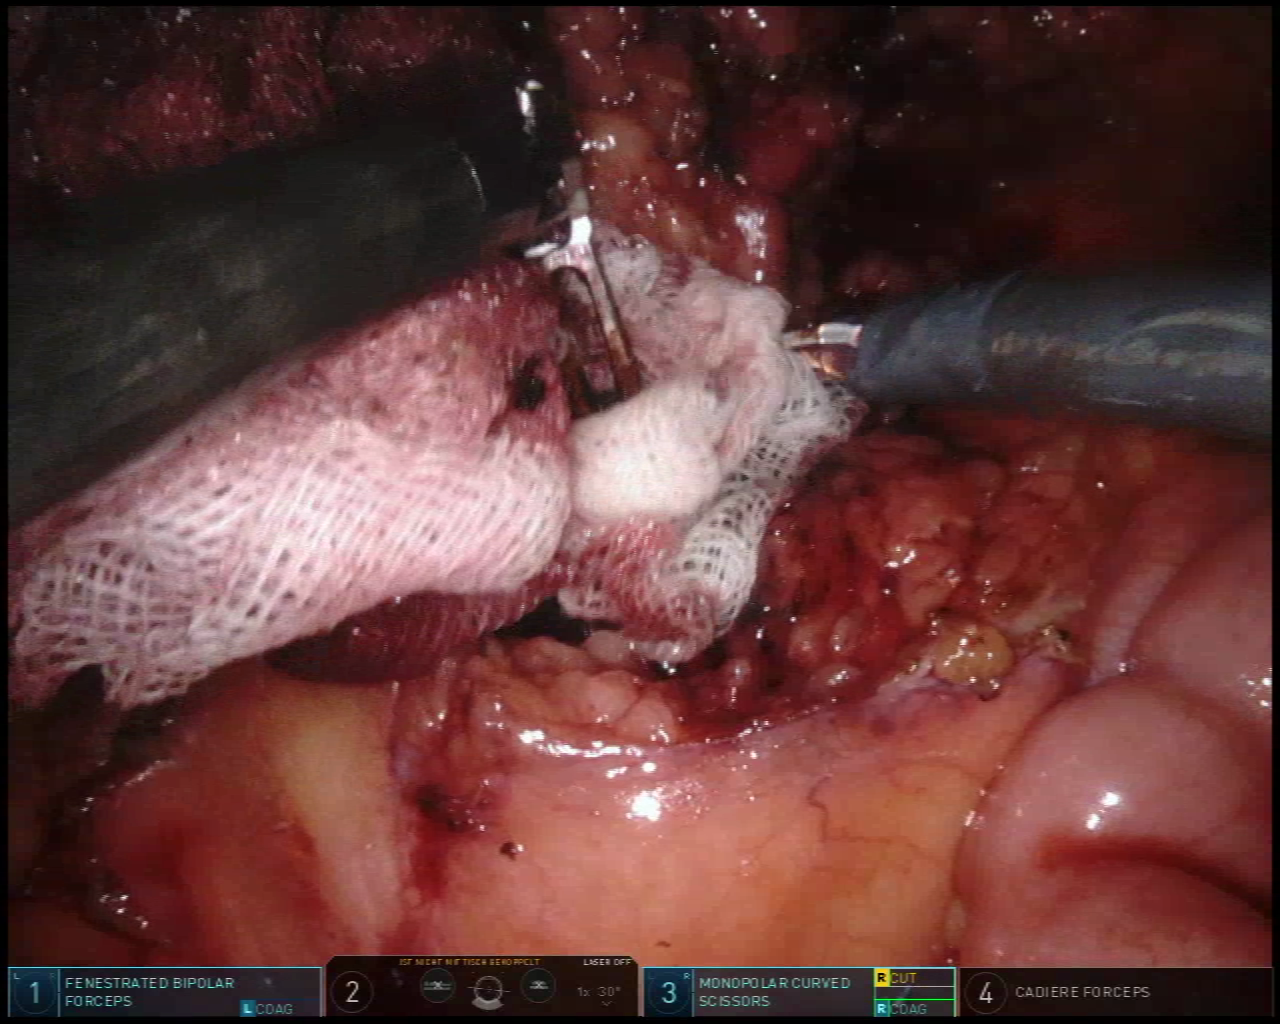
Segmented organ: small_intestine
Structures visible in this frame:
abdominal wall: no
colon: no
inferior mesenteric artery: no
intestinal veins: no
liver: no
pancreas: no
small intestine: yes
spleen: no
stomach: no
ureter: no
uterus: no
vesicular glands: no